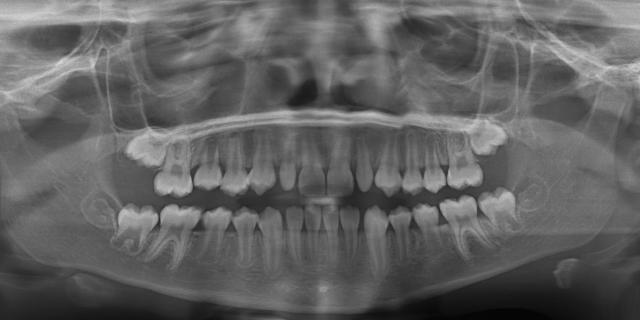
adult